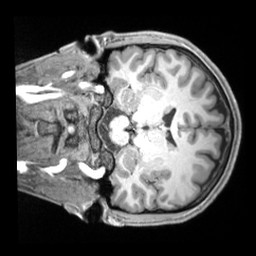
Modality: T1w
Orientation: coronal
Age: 22
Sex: male
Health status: ill
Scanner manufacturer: siemens
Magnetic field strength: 3 T
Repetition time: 2.2 s
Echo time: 0.00218 s